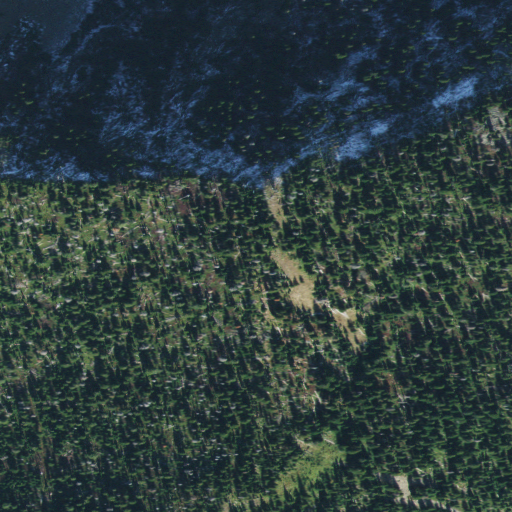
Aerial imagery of mountain in Idaho named Cougar Peak containing evergreen forest, grassland, and barren land